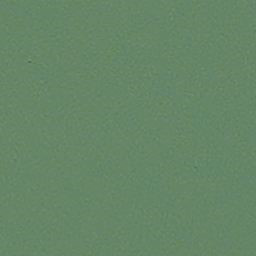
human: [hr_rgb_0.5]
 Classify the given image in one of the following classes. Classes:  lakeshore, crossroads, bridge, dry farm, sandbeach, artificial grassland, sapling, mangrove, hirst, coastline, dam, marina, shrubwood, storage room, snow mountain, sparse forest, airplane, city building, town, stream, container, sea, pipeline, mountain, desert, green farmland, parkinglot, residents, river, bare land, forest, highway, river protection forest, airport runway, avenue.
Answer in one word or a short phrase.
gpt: sea